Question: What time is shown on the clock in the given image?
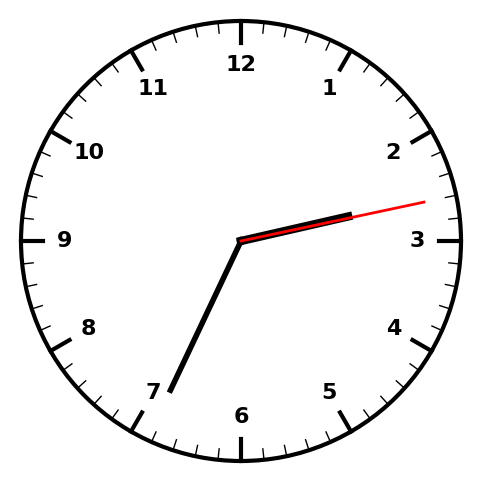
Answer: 02:34:13